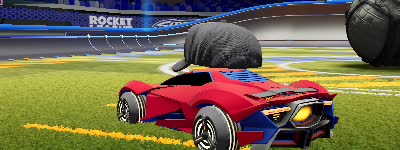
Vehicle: werewolf